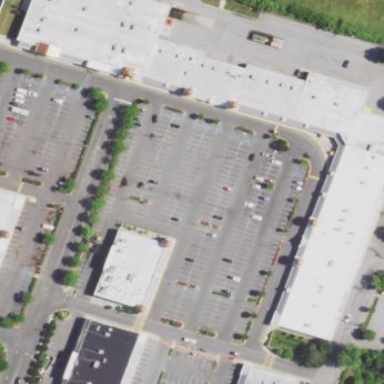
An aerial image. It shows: Retail area.